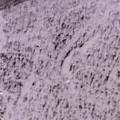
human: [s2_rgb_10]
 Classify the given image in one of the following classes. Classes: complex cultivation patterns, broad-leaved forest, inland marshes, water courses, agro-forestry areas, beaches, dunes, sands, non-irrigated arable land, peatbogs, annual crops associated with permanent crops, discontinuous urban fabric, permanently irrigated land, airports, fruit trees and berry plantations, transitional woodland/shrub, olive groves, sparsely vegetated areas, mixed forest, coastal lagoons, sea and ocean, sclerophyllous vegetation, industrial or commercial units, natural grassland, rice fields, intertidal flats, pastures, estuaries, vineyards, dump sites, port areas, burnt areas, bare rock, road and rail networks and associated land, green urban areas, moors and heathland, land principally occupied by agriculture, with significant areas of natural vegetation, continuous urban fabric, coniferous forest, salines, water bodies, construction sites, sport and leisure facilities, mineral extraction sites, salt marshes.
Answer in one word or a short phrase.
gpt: sea and ocean